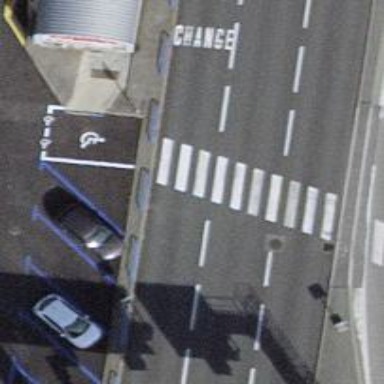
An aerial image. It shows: Uncontrolled zebra crossing on the road.